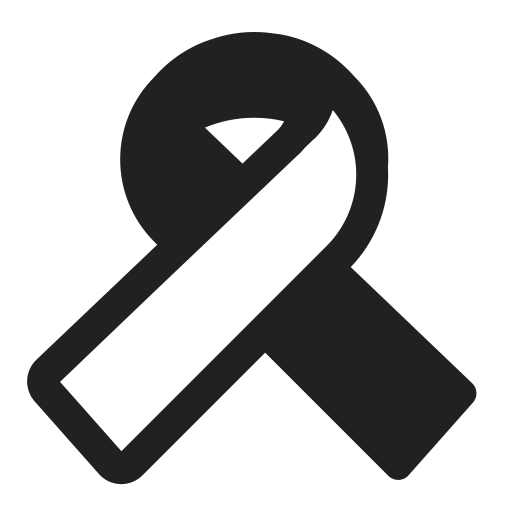
reminder ribbon high contrast